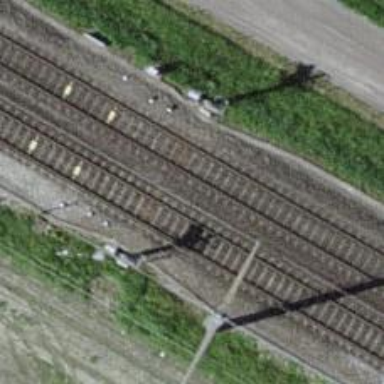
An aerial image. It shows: Railway signal.